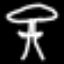
Label: mushroom